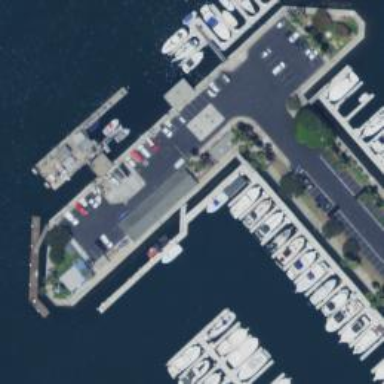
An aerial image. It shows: Man-made pier.